Question: I have a table with client task details (attached picture). I want result like number of tasks received for a particular month for each client, no. of tasks completed within 5days from the start date and its compliance. could someone help with a SQL query

'''
client | No.of tasks of a month | No.of tasks completed on time | % of compliance
A | 5 | 4 | 75%
'''
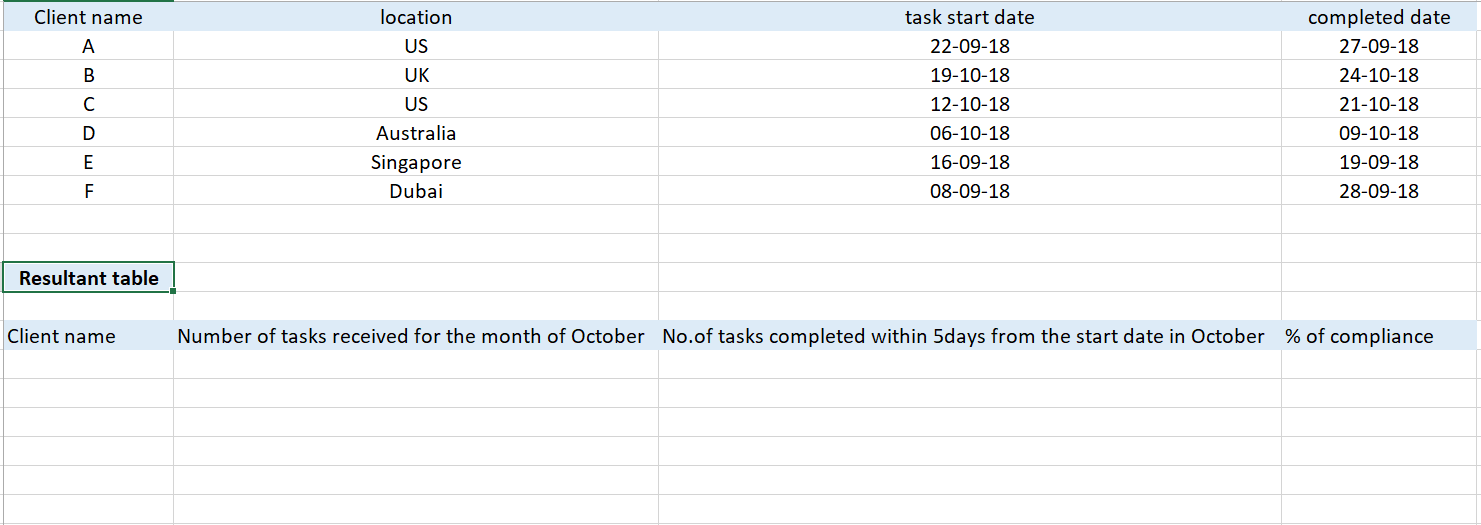
Answer: About your last comment, this is a minimal, not-production-ready, idea:
suppose you have a combobox for months and year
'''
cbYear.DataSource = new int[] { 2017, 2018, 2019 };
cbMonth.DataSource = new string[] { "Jan", "Feb", "Mar", "Apr", "May", "Jun", "Jul", "Ago", "Sep", "Oct", "Nov", "Dec" };
'''
and a datagridview , you can do something like this (in a button)
'''
SqlConnection con = new SqlConnection("Data Source=(LocalDb)\MSSQLLocalDB;Initial Catalog=test;Integrated Security=SSPI");
con.Open();
SqlCommand cmd = con.CreateCommand();
cmd.CommandText = @"
select
x.Client
, x.MonthTasks
, x.CompletedOnTime
, Compliance = x.CompletedOnTime * 100 / x.MonthTasks
from (
select
t.Client
, MonthTasks = Count(1)
, CompletedOnTime = SUM(CASE WHEN DATEDIFF(day, t.TaskStart, t.TaskEnd)<=5 THEN 1 ELSE 0 END)
from tasks as t
where
year(t.TaskStart) = @year
and month(t.TaskStart) = @month
group by t.Client
) as x
order by x.Client
";
cmd.Parameters.AddWithValue("@year", cbYear.SelectedItem);
cmd.Parameters.AddWithValue("@month", cbMonth.SelectedIndex +1);
var dr = cmd.ExecuteReader(CommandBehavior.CloseConnection);
var dt = new DataTable();
dt.Load(dr);
dgv.AutoGenerateColumns = true;
dgv.DataSource = dt;
dgv.Refresh();
'''
I repeat you have to catch any errors, maybe transform the query in a stored procedure, but this can be a starting point.